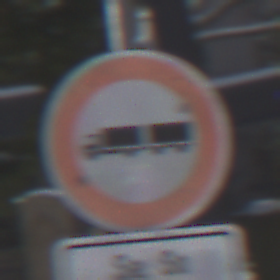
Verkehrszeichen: VerbotLastkraftwagenMitAnhaenger
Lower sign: ZeitangabenMitBeschraenkungAufWochentage9
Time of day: MorningAfternoon
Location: Outdoor (Special)
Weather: Clear
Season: Winter
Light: Natural